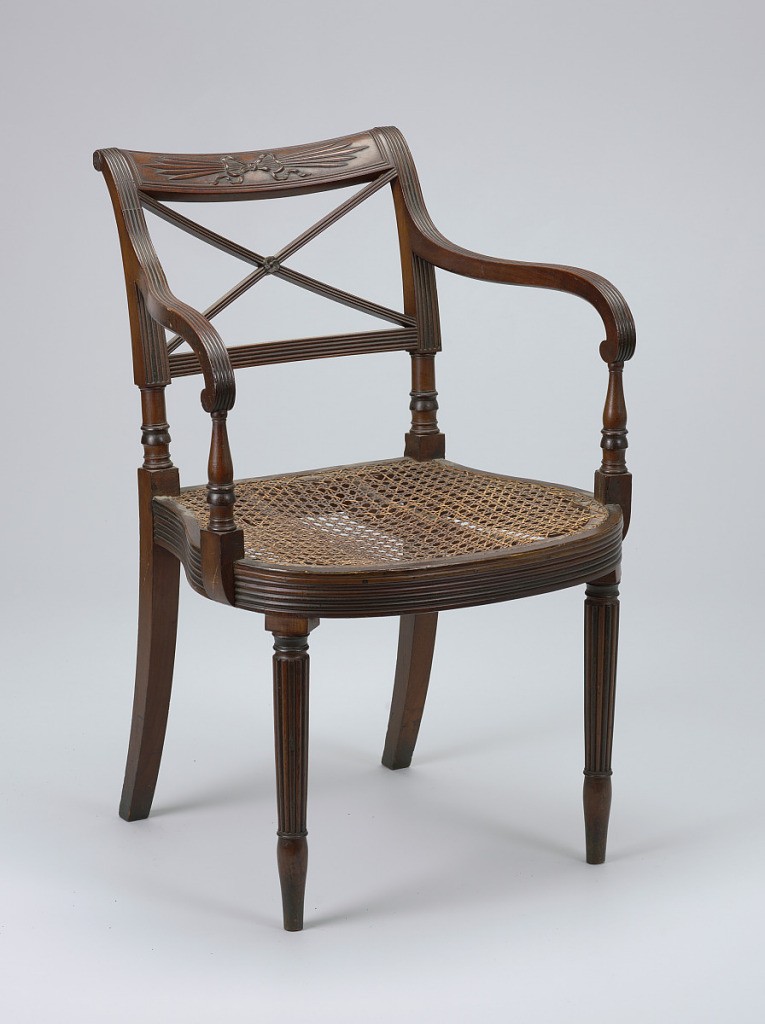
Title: Chair
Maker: Duncan Phyfe, American, 1768–1854
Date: ca. 1812
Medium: Mahogany; caning
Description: Rounded reede seat rail; rounded and reeded tapering legs.  Top rail carved with "thunderbolt design" representing streaks of lightning, tied with bow.  Below top rail, two diagonal, crossing bars, reeded.  Arm reeded on top surface; supported on urn-shaped baluster.